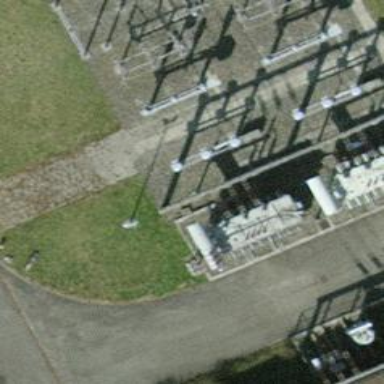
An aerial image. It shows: Outdoor distribution transformer for power supply.